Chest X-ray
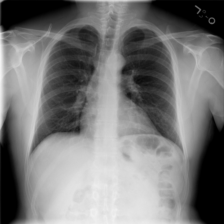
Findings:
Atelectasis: negative
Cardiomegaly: negative
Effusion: negative
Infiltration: negative
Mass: negative
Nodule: negative
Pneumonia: negative
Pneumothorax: negative
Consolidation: negative
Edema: negative
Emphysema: negative
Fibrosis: negative
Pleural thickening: negative
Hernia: negative